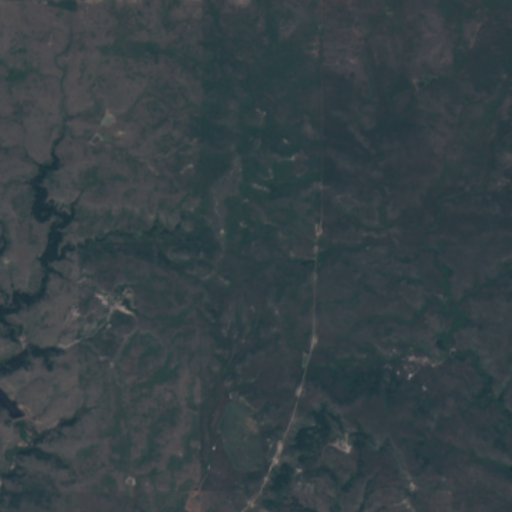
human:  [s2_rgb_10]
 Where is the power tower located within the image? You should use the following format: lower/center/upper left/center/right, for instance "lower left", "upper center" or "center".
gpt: The power tower is located in the upper right of the image.
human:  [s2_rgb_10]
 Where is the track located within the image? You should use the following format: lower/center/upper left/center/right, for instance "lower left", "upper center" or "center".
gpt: There is no track in the image.